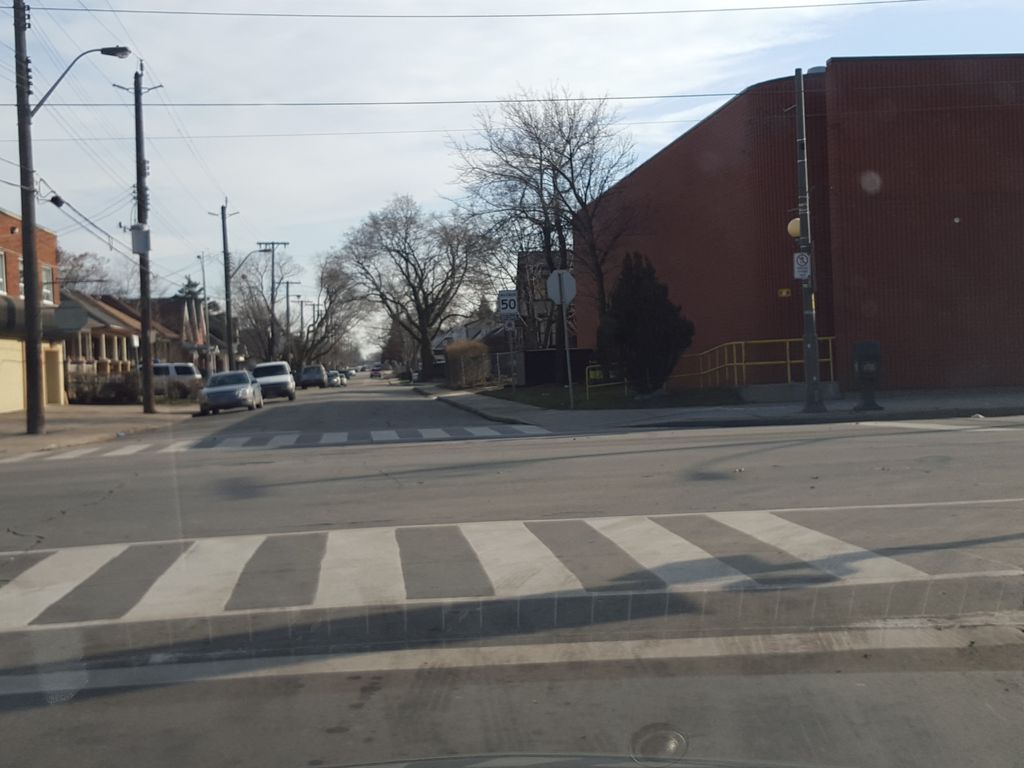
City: hamilton